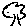
Label: tree